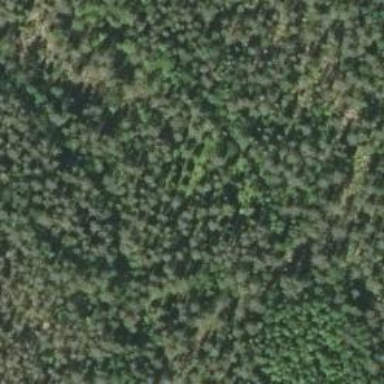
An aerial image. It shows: Needle-leaved woodland.